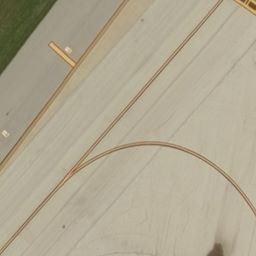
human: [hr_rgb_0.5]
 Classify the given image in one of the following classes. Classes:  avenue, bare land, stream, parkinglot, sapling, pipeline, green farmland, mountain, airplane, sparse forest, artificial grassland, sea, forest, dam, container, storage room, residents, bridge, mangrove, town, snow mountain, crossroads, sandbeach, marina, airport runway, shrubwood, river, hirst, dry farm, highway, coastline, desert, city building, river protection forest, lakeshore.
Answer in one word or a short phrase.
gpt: airport runway